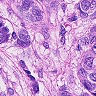
Metastatic tissue present: yes